Interaction volume radius: 5 \u00c5
Interaction volume height: 20 \u00c5
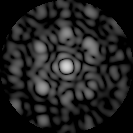
Disorder parameter: 0.5638